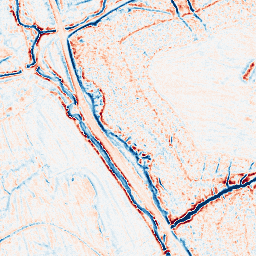
Category: edge_preserving
Decomposition family: bilateral
Decomposition parameters: d: 9
sigma_color: 100
sigma_space: 75
Upsampling method: lanczos
Upsampling parameters: scale: 8
Upsampling scale: 8